Field crop: maize
Growth stage: 1
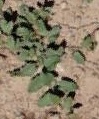
Species: convolvulus